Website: macys
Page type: customer-info-address
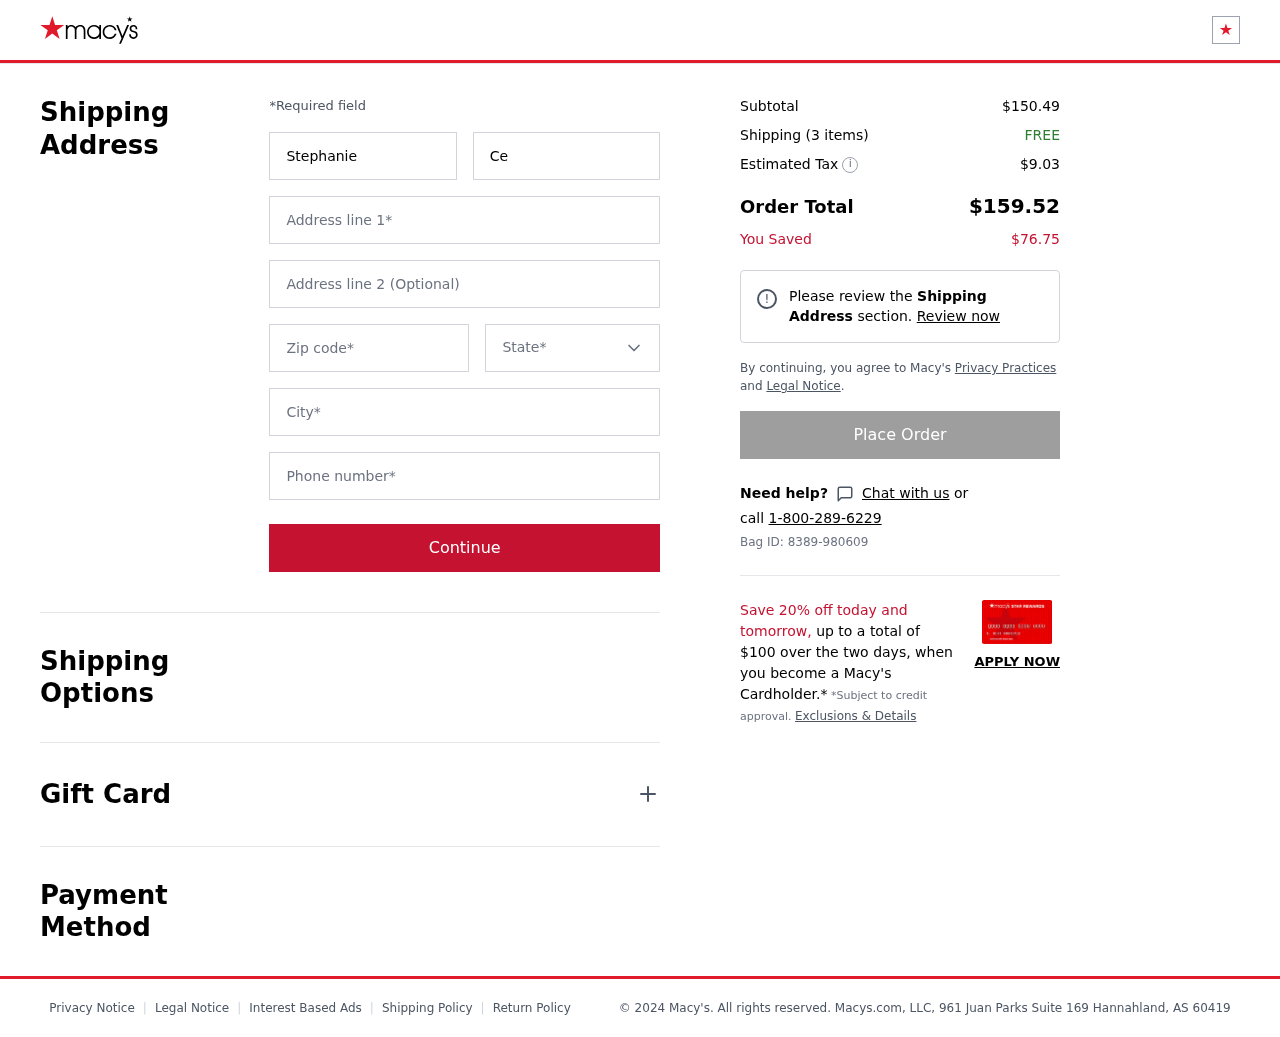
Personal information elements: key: PII_CITY
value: Hannahland
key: PII_FIRSTNAME
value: Stephanie
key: PII_LASTNAME
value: Cervantes
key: PII_PHONE
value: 4685559854
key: PII_POSTCODE
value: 60419
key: PII_STATE
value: AS
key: PII_STREET
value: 961 Juan Parks Suite 169
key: PII_STREET2
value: Suite 430
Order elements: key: ORDER_SUBTOTAL
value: $150.49
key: ORDER_NUM_ITEMS
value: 3
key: ORDER_SHIPPING_COST
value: FREE
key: ORDER_TAX
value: $9.03
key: ORDER_TOTAL
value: $159.52
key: ORDER_SAVINGS
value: $76.75
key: ORDER_BAG_ID
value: Bag ID: 8389-980609